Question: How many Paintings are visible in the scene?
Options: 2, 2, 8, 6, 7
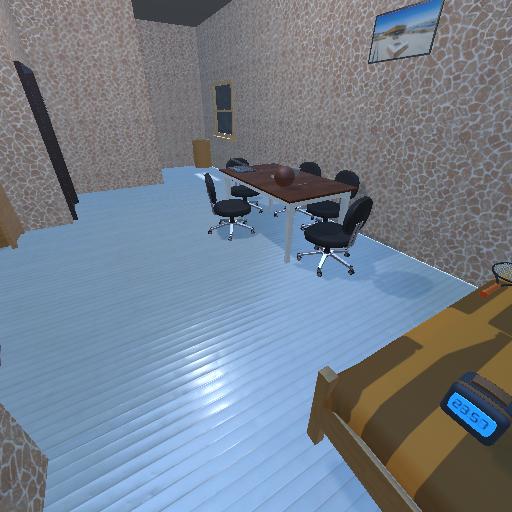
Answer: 2